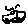
Label: car